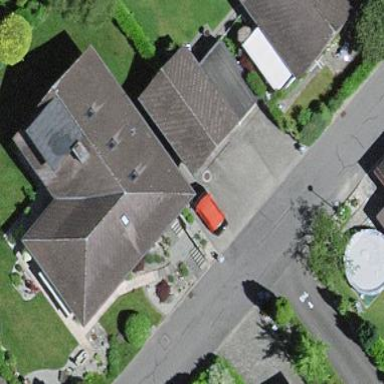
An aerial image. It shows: Garage building.